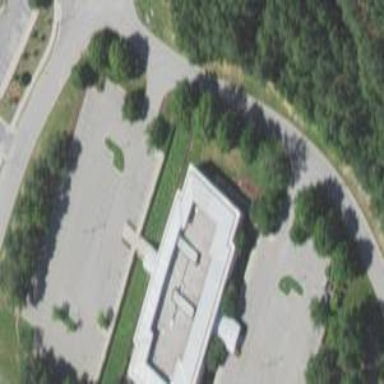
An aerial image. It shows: Clinic building providing healthcare services.